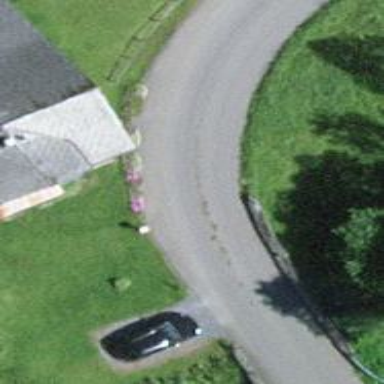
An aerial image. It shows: Unclassified road with bridge.